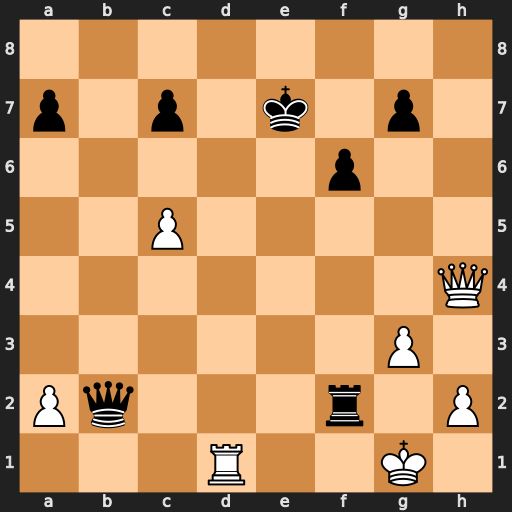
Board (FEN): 8/p1p1k1p1/5p2/2P5/7Q/6P1/Pq3r1P/3R2K1
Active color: w
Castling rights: -
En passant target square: -
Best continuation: Qe4+ Qe5 Qxe5+ fxe5 Kxf2